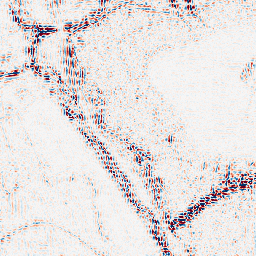
Category: wavelet
Decomposition family: wavelet_reverse_biorthogonal
Decomposition parameters: wavelet: rbio5.5
level: 2
Upsampling method: cubic_mitchell
Upsampling parameters: scale: 8
Upsampling scale: 8